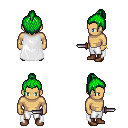
a pixel art fantasy rpg character, male body template, human, tanned skin, white cape, white pants, green short topknot hairstyle, bracelets, brown shoes, dagger, four views (front, back, left, right), 2x2 character sprite sheet, small pixel art, hard edges, no anti-aliasing